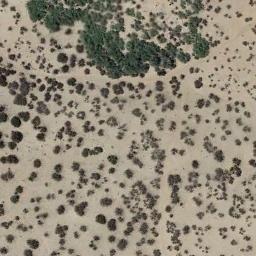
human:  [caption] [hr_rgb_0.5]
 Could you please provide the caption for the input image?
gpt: Chaparral is scattered in the sand from dense to sparse .

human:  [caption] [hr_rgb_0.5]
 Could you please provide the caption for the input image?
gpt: The chaparral is consist of sparse bushes on the desert .

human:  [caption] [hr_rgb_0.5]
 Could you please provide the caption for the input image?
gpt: There is a winding path in the jungle .

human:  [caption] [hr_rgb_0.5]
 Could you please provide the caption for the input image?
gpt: Some chaparrals of different kinds and sizes grow in the desert .

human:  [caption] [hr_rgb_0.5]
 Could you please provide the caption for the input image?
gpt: The chaparral is denser above than below .